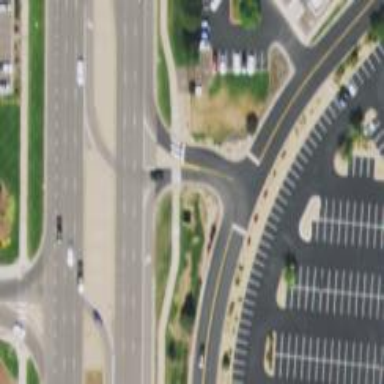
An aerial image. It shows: Primary link road with asphalt surface.